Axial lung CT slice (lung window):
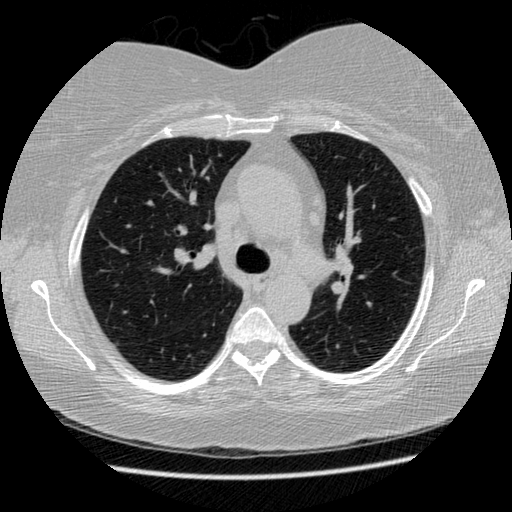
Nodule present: no